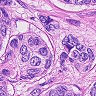
Metastatic tissue present: yes